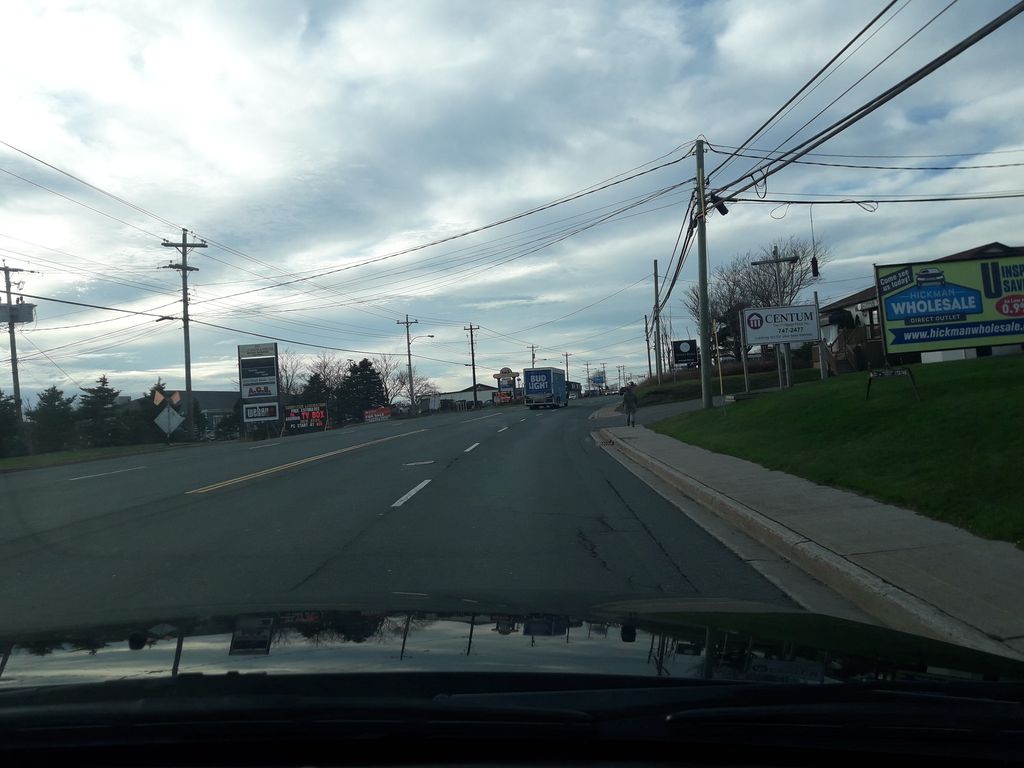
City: st_johns